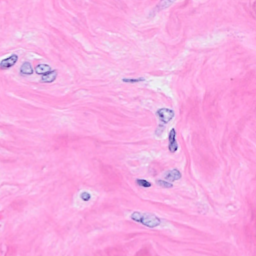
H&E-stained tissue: Breast